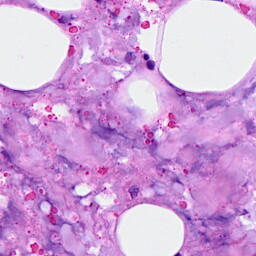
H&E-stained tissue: Breast